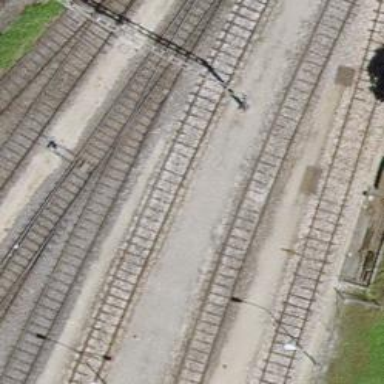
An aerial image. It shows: Rail spur service.